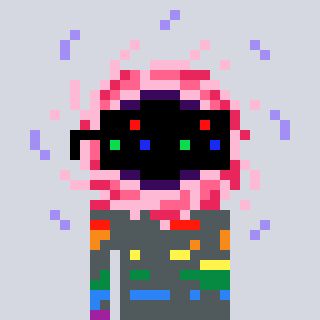
a pixel art character with square black sunglasses, a blackhole-shaped head and a darkbrown-colored body on a cool background